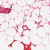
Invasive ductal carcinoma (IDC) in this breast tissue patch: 0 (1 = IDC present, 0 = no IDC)